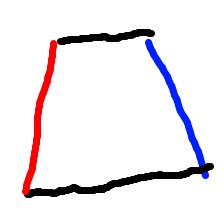
Shape: trapezoid